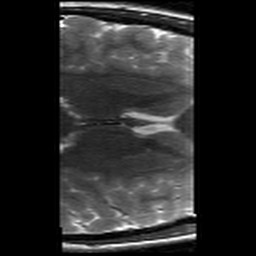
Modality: T2w
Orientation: axial
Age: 23
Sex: female
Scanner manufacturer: siemens
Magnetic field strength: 3 T
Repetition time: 8.02 s
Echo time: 0.08 s